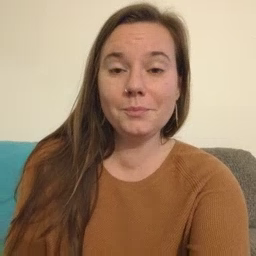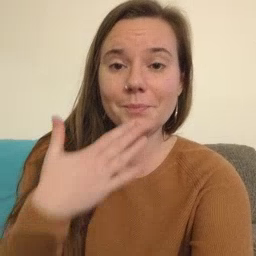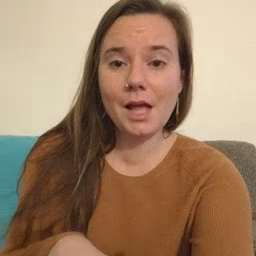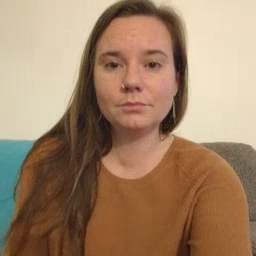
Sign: bad